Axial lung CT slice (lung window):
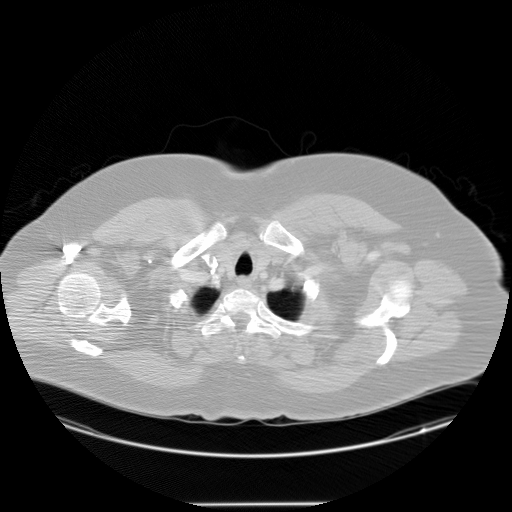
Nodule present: no